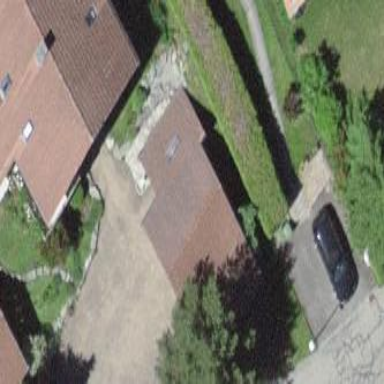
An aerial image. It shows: Garage.